Field crop: maize
Growth stage: 2
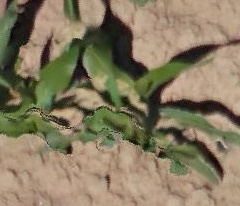
Species: maize